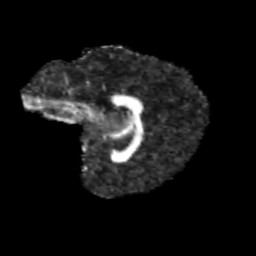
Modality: FA
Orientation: sagittal
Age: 14
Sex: female
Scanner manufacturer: siemens
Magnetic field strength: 3 T
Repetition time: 3.8 s
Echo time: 0.07 s